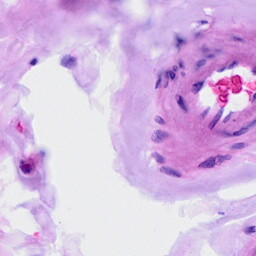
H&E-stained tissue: Ovarian